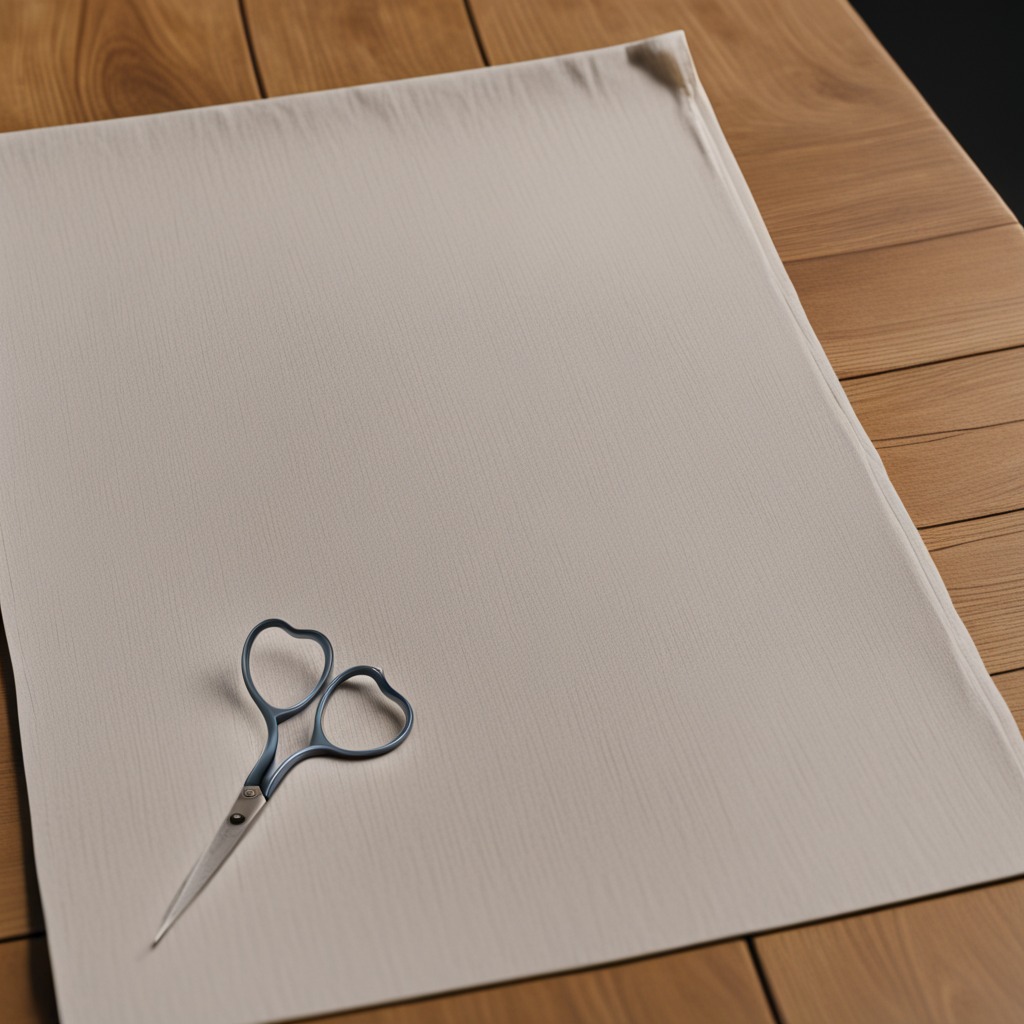
A scissor lies on the wooden table.